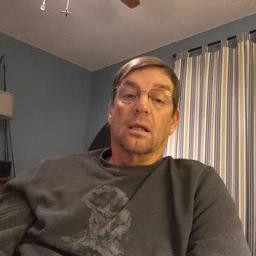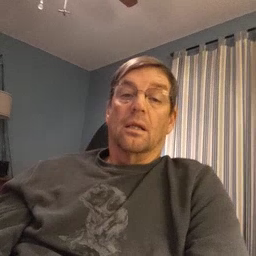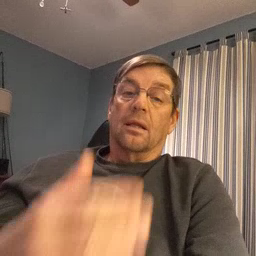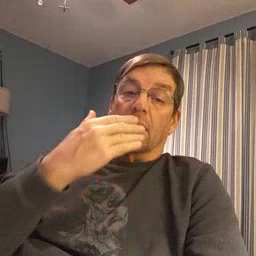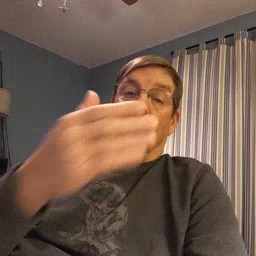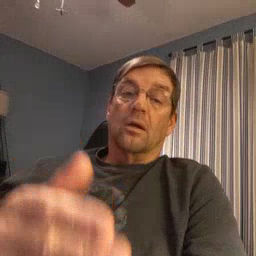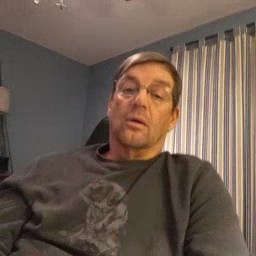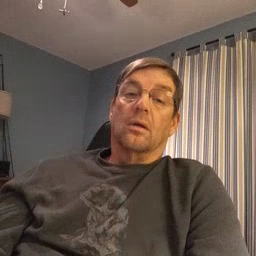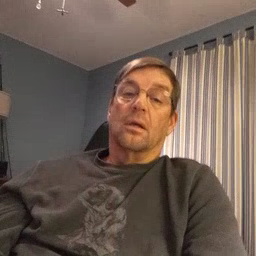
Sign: thankyou